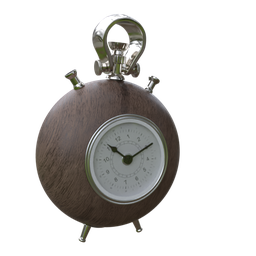
Label: appliances